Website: crate-barrel
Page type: billing-address
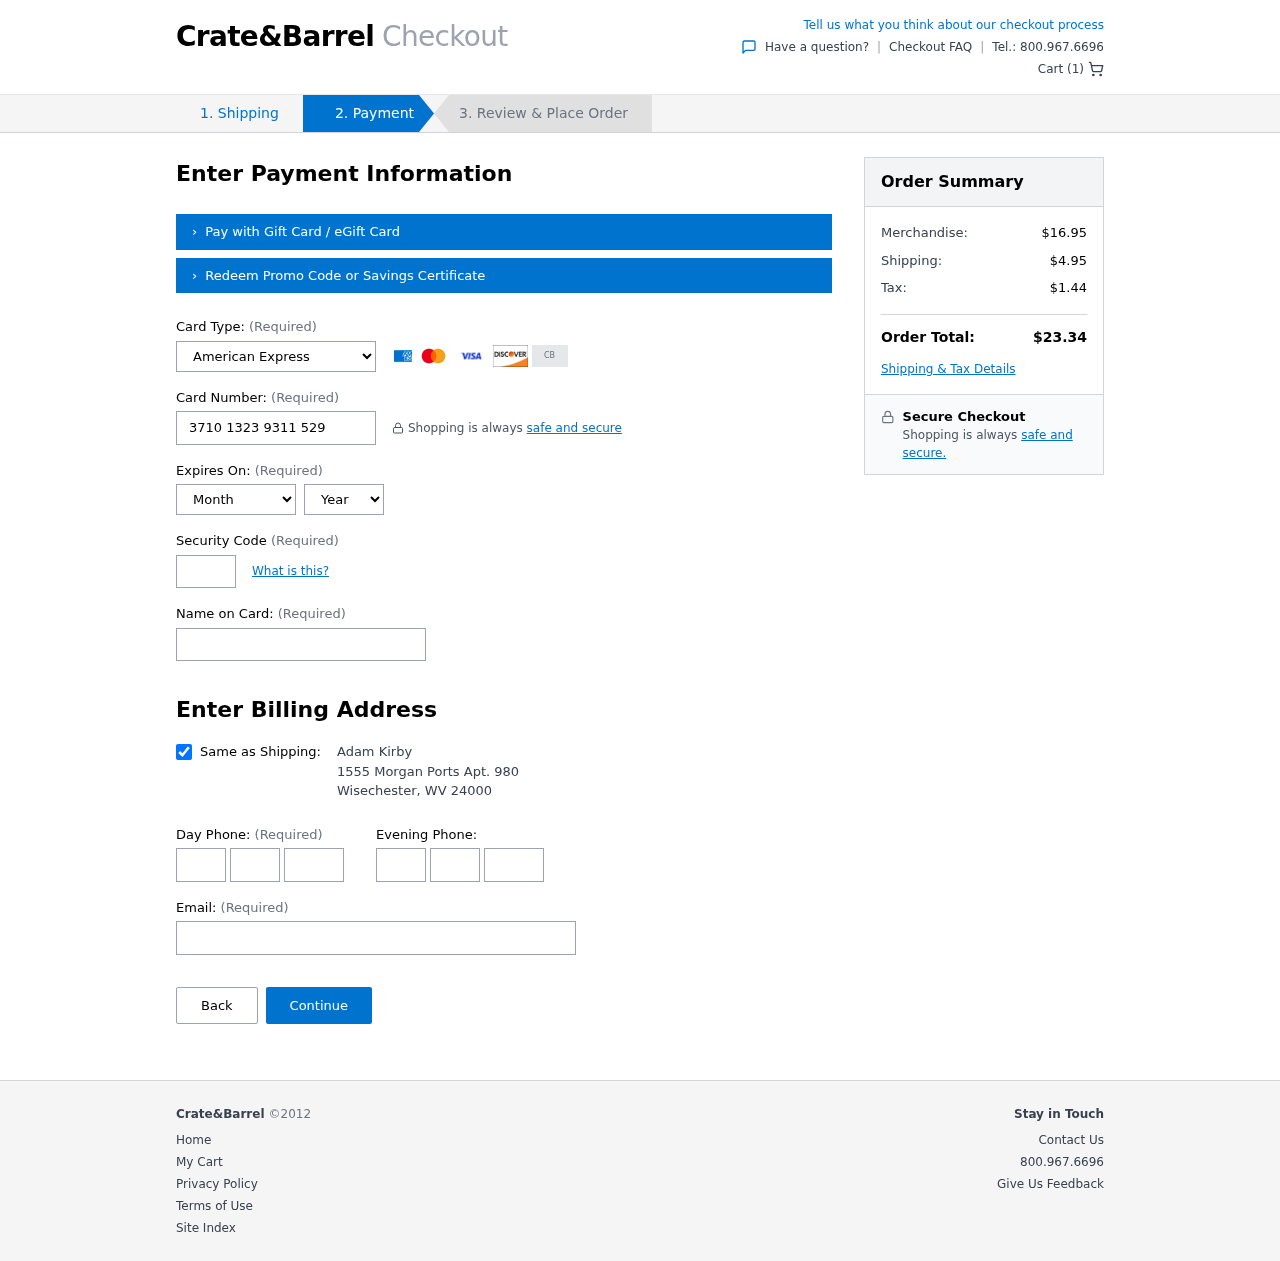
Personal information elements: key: PII_CARD_CVV
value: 0973
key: PII_CARD_EXPIRY_MONTH
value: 09
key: PII_CARD_EXPIRY_YEAR
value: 29
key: PII_CARD_NUMBER
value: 3710 1323 9311 529
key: PII_CARD_TYPE
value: American Express
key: PII_CITY
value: Wisechester
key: PII_EMAIL
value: adam_kirby@gmail.com
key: PII_FULLNAME
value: Adam Kirby
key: PII_PHONE_AREA
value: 879
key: PII_PHONE_PREFIX
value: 328
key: PII_PHONE_SUFFIX
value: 0491
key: PII_POSTCODE
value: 24000
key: PII_STATE_ABBR
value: WV
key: PII_STREET
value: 1555 Morgan Ports Apt. 980
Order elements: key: ORDER_NUM_ITEMS
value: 1
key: ORDER_SUBTOTAL
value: $16.95
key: ORDER_SHIPPING_COST
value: $4.95
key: ORDER_TAX
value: $1.44
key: ORDER_TOTAL
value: $23.34